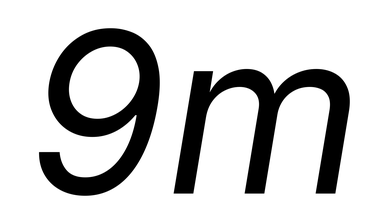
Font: Inter-Italic_Italic